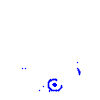
Particle: kaon